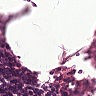
Metastatic tissue present: no